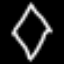
Label: diamond